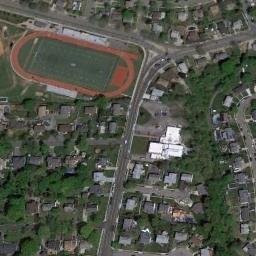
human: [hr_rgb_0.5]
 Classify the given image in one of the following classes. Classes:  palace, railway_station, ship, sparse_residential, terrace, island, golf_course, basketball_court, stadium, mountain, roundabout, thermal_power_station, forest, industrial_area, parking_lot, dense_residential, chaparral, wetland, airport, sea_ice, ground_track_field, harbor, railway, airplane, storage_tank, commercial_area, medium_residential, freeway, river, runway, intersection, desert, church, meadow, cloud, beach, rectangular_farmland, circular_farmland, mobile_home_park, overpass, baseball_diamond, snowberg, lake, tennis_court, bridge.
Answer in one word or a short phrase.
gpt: ground_track_field